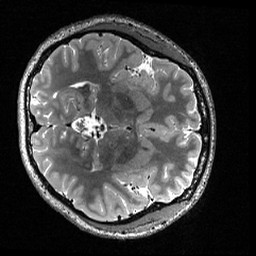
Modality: T2w
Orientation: axial
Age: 21
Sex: female
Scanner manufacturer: siemens
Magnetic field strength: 3 T
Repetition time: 3.2 s
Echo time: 0.56 s